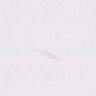
Metastatic tissue present: no